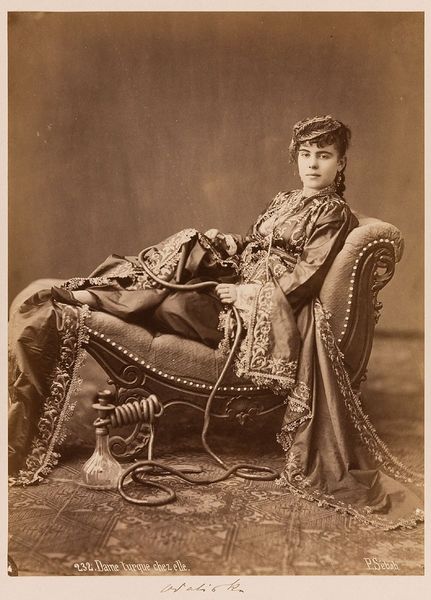
Titel: 232. Dame turque chez elle
Künstler: Pascal Sébah
Standort: Hamburg
Institution: Museum für Kunst und Gewerbe Hamburg
Schlagwörter: frau, bildnis, portrait, figur, foto, fotografie, photographie, photo, albumin, lichtbild, konterfei, reisefotografie, porträt, schwarzweißpositivverfahren, silbersalzverfahren, schwarzweißfotografie, reisephotographie, albuminpapier